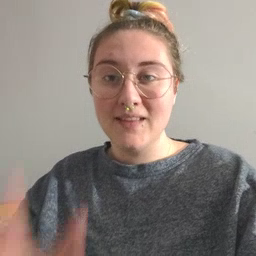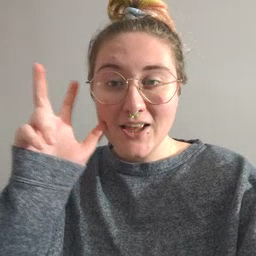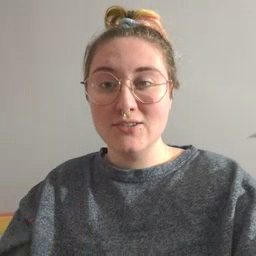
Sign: hear